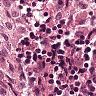
Metastatic tissue present: no